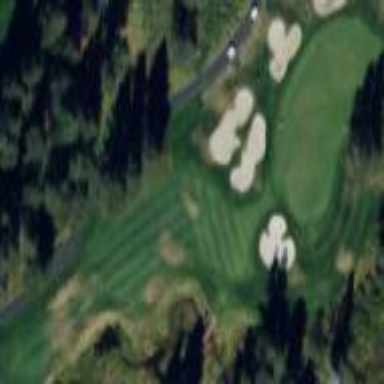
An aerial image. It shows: Grassy area designated as golf fairway.